RGB frame:
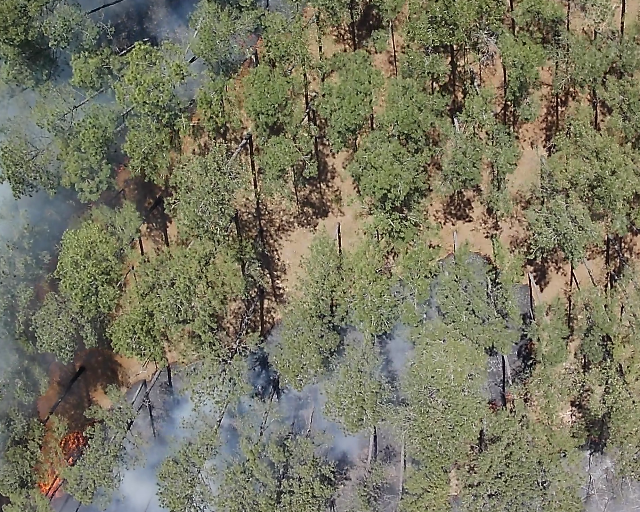
Thermal frame:
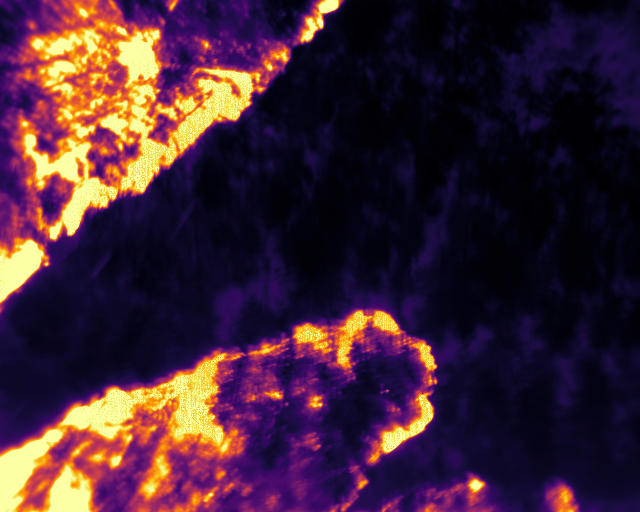
Captured: 2026-02-27 02:38:11
Pixels at or above 80 °C: 73296 (fraction of frame: 0.2237)